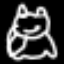
Label: frog